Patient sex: M
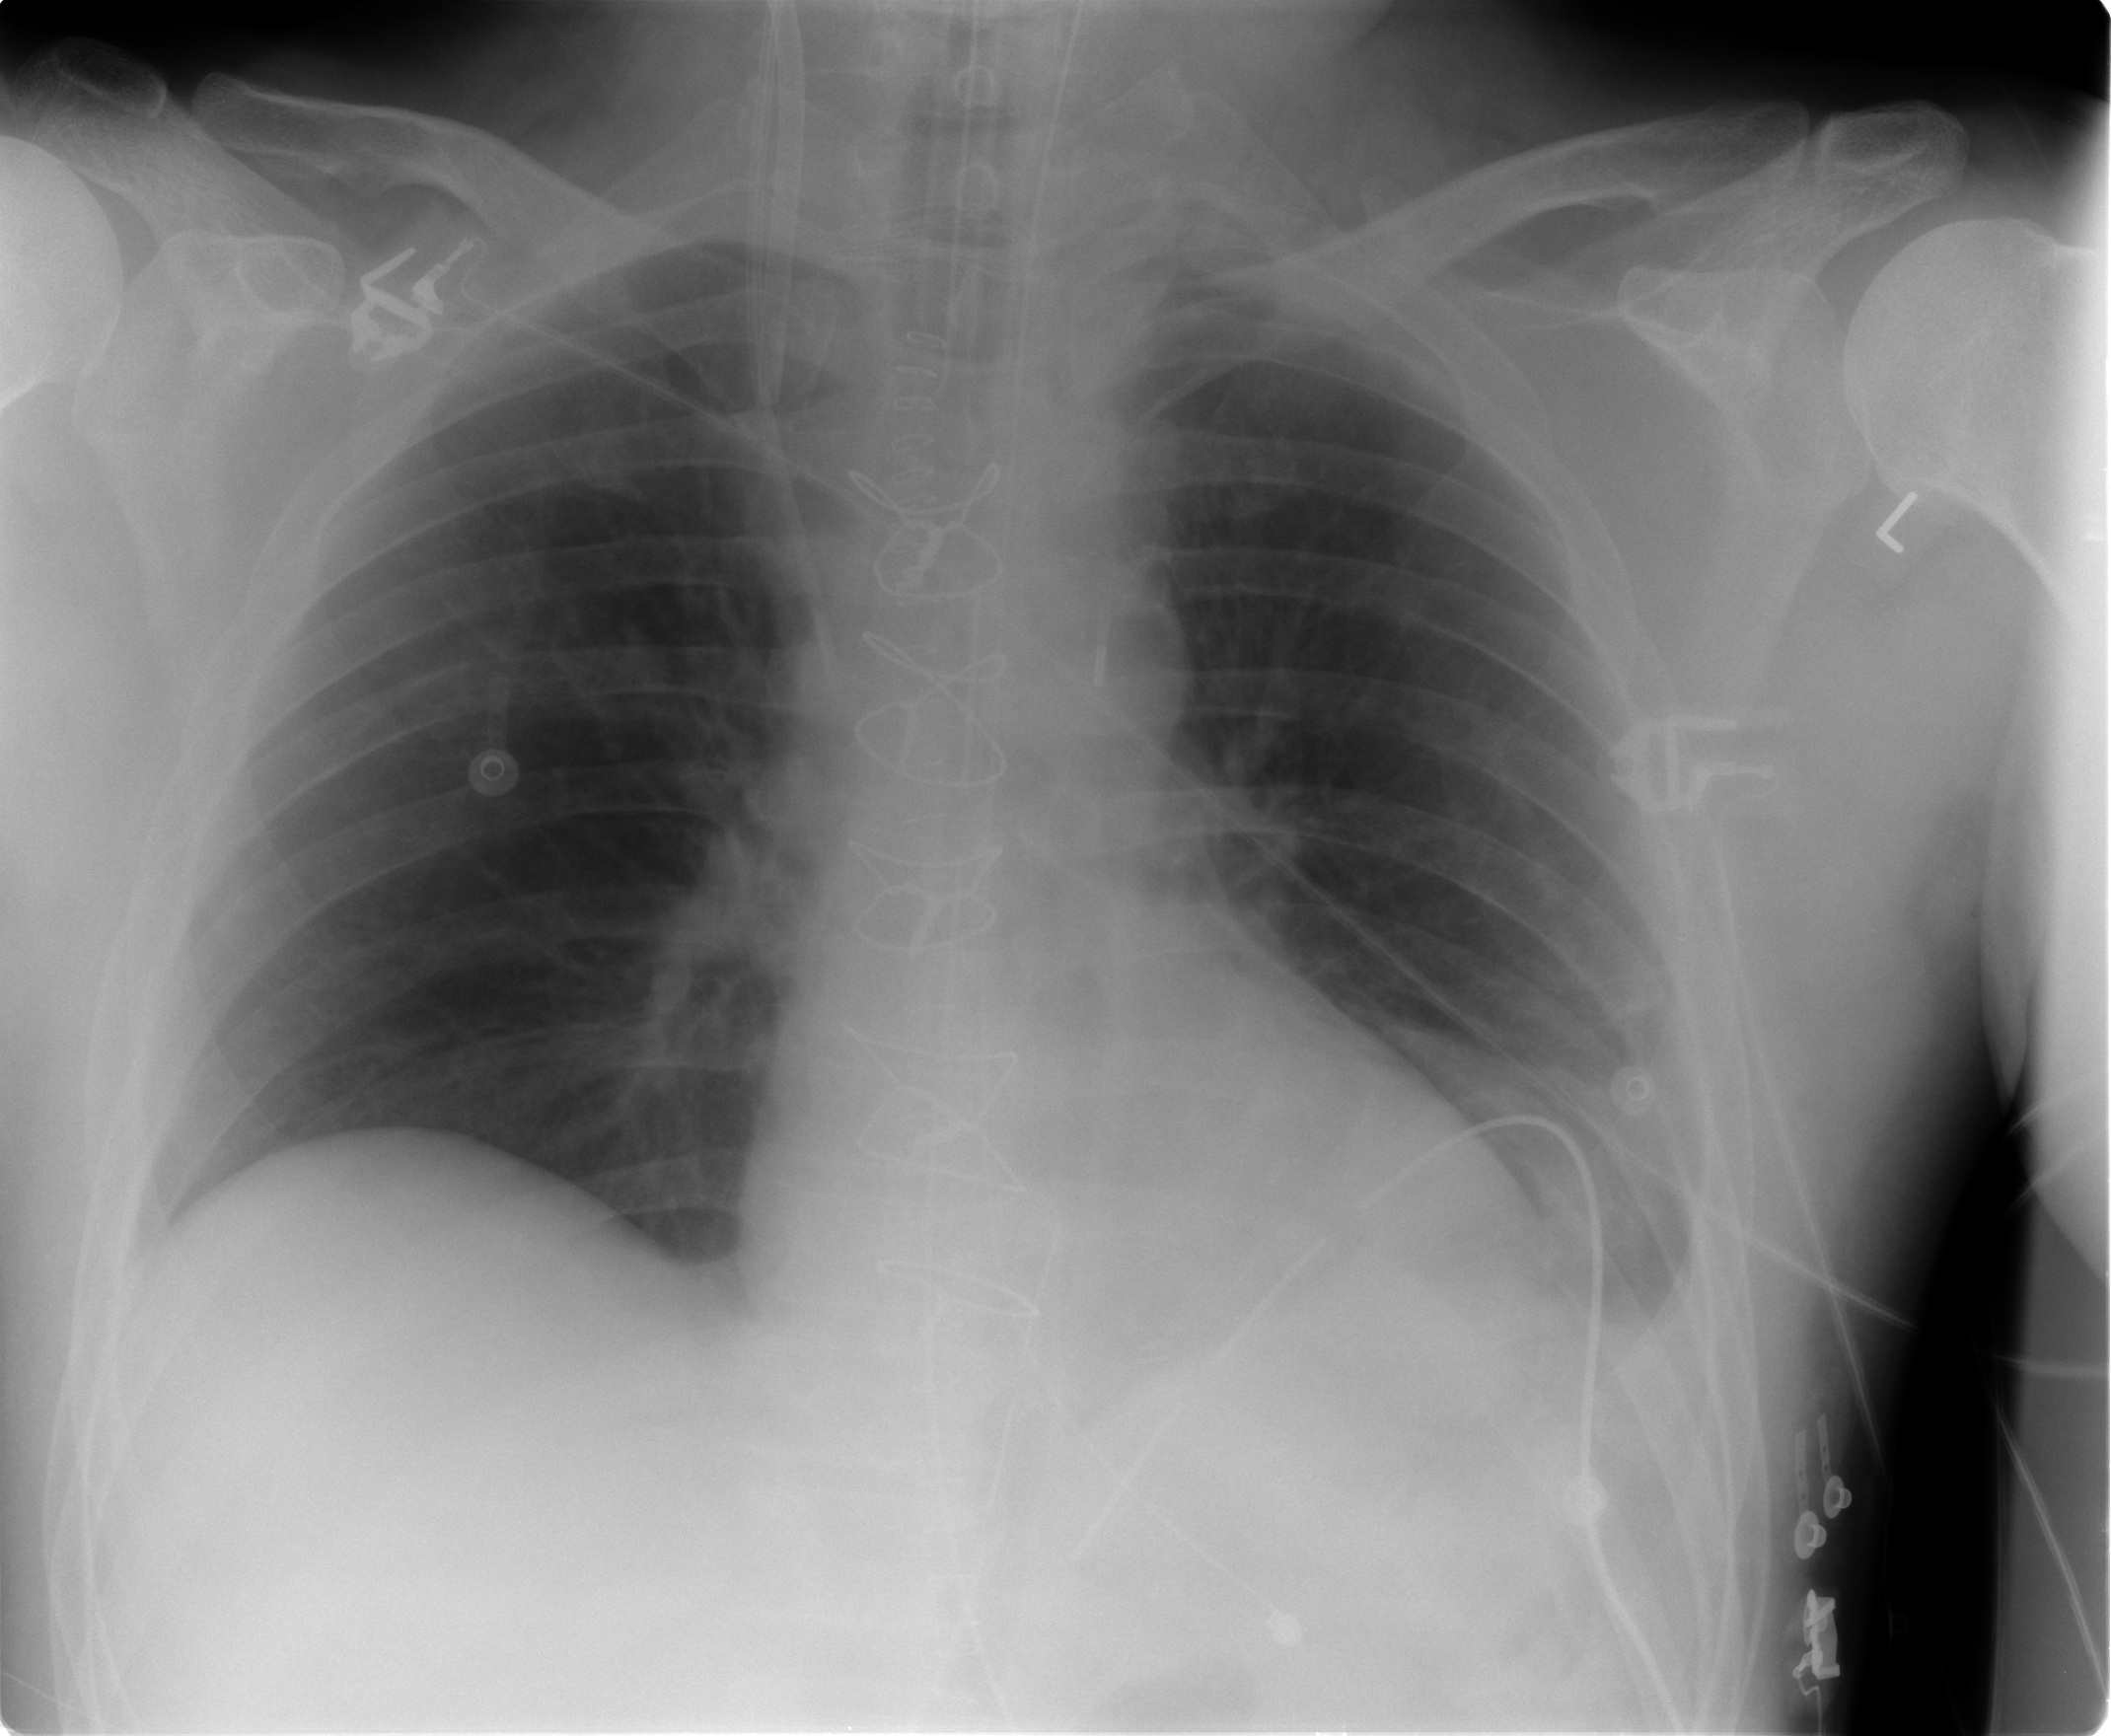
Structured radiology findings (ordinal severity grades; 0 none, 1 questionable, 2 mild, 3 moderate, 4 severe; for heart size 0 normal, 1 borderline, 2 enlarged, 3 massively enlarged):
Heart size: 1
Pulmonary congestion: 1
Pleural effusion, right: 0
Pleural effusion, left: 2
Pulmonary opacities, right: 0
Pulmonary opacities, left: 1
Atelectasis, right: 0
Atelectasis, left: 2